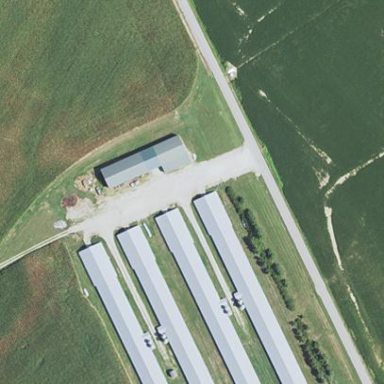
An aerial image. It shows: Farm auxiliary building.